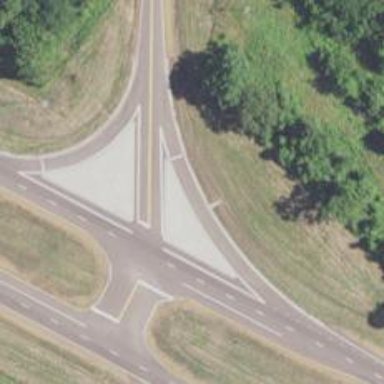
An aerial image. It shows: Trunk link road with asphalt surface.